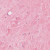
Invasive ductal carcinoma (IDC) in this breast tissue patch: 1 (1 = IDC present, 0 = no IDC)